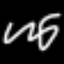
Label: squiggle